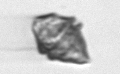
Label: Kryptoperidinium_triquetrum